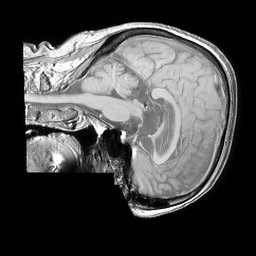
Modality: T1w
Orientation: sagittal
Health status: ill
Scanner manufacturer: philips
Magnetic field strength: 3 T
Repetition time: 0.4003 s
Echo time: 0.002908 s